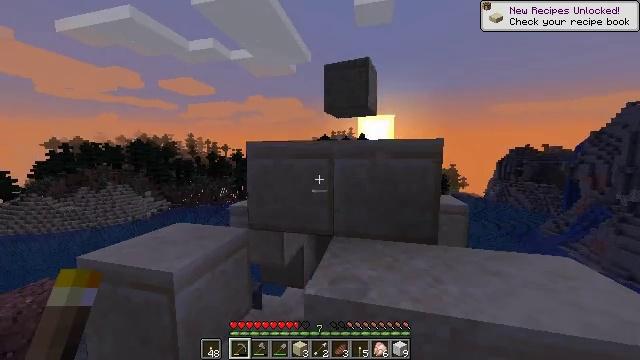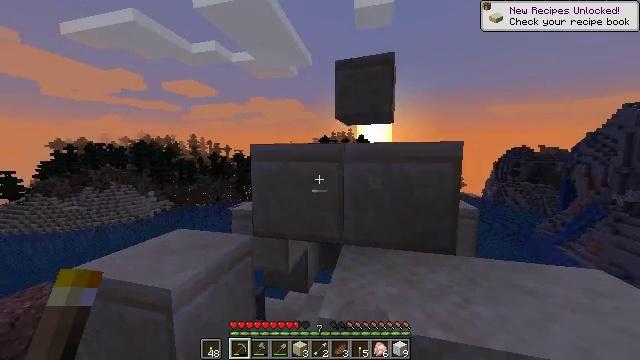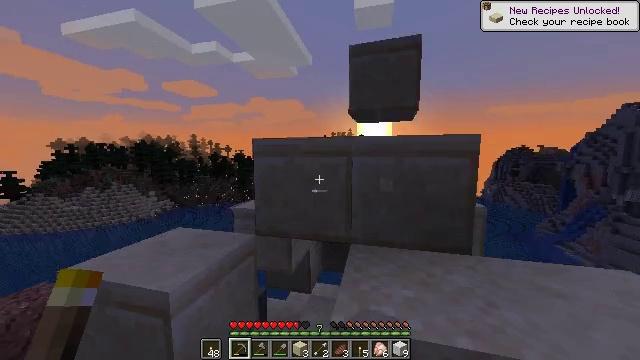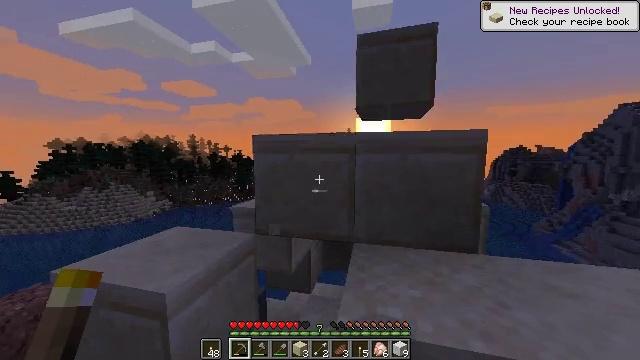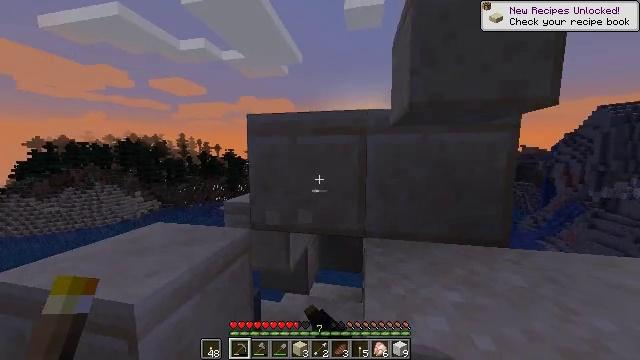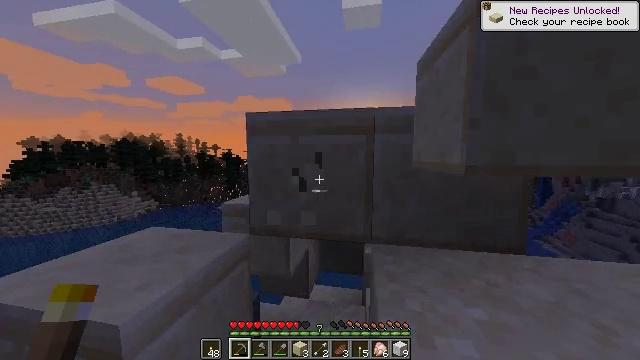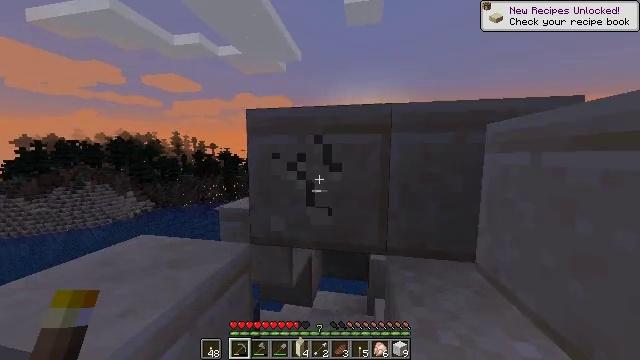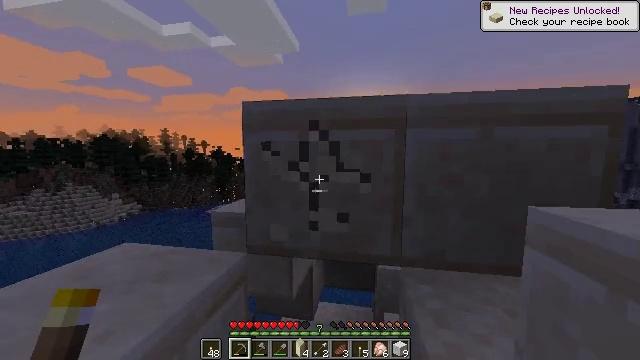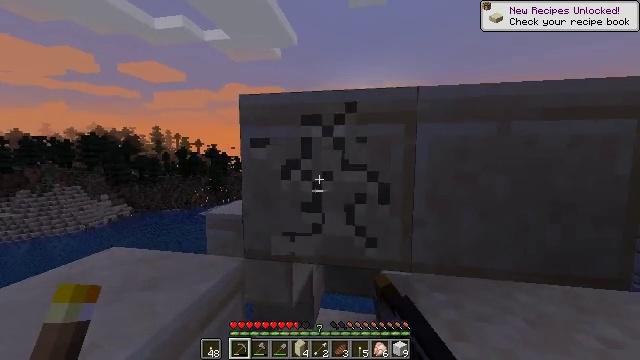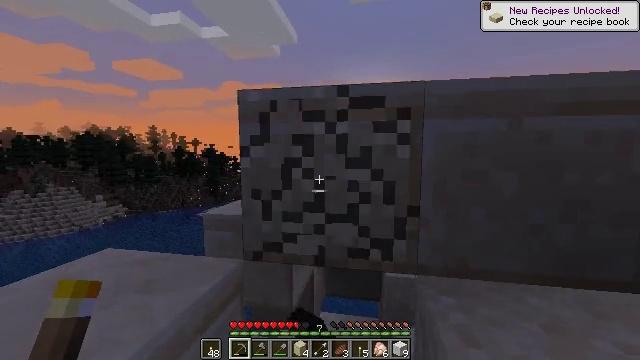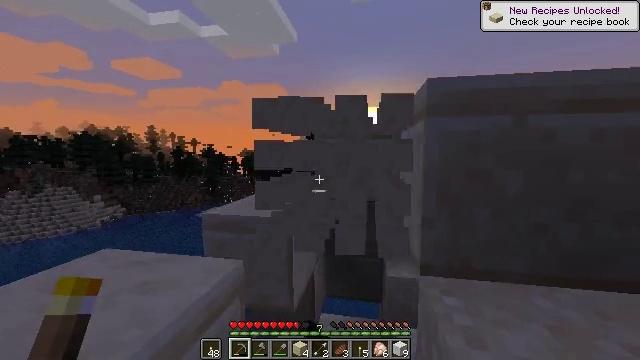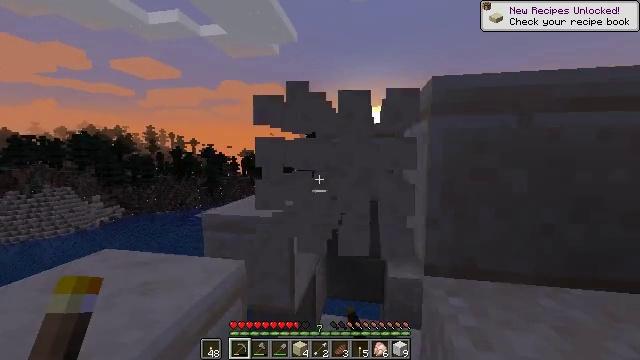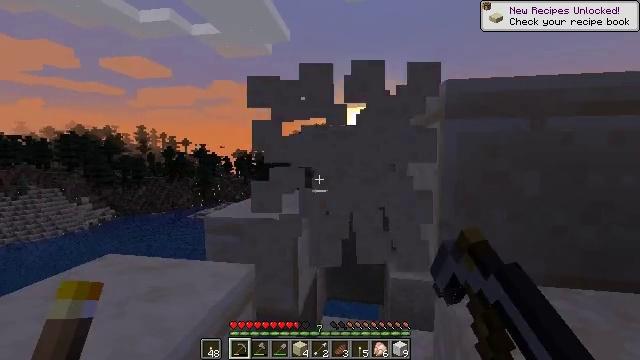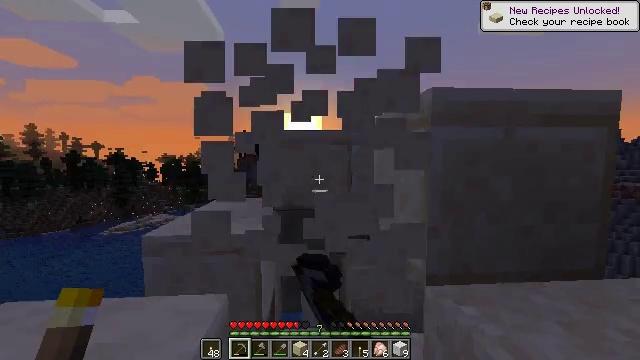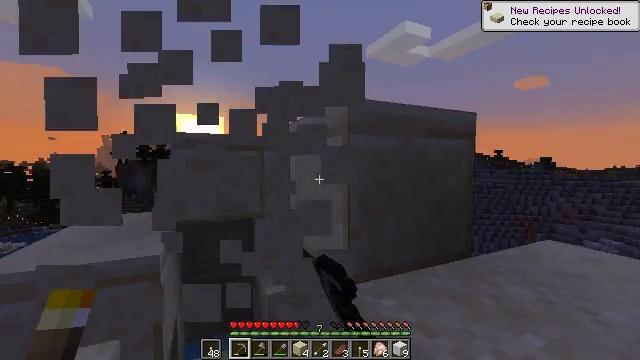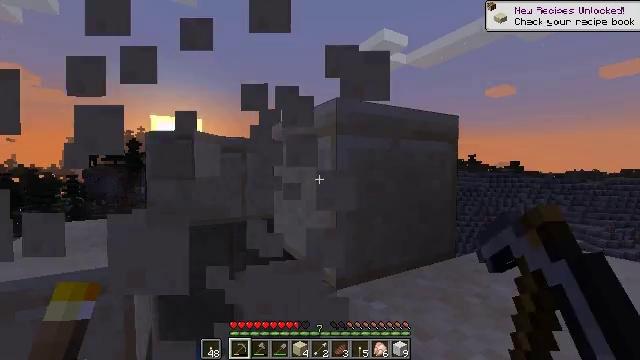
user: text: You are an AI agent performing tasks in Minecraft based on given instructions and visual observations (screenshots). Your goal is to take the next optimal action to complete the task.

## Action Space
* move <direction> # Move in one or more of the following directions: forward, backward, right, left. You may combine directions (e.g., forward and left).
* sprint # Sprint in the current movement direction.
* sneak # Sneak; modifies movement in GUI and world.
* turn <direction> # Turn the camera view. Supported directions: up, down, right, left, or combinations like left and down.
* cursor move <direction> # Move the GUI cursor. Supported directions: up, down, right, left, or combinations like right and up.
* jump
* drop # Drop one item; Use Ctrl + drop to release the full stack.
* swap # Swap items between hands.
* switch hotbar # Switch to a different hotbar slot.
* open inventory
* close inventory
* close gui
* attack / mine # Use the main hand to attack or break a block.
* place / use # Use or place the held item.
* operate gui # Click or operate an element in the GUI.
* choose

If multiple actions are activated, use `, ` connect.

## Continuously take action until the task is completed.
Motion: motion action
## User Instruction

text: Mine the cut sandstone.
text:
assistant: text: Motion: move forward and move left, sprint
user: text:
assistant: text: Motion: move forward and move left, sprint
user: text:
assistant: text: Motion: move forward, sprint, attack / mine
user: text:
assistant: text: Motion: move forward, turn right, attack / mine
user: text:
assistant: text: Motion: attack / mine
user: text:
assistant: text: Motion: attack / mine
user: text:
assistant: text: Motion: attack / mine
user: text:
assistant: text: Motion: attack / mine
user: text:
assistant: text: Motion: attack / mine
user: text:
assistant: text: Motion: attack / mine
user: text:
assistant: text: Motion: move left, attack / mine
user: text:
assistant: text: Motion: move forward and move left, turn right, attack / mine
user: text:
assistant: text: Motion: move forward and move left, turn right and up, attack / mine
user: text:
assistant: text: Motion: turn right and up, attack / mine
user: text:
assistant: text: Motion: turn right, attack / mine
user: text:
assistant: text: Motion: attack / mine
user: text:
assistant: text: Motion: turn right, attack / mine
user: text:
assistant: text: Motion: attack / mine
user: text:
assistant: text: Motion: attack / mine
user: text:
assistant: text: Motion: attack / mine
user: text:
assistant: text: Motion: attack / mine
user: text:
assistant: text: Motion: attack / mine
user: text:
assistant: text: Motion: attack / mine
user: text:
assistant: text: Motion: attack / mine
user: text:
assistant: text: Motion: move forward, turn left and down, attack / mine
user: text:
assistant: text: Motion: move forward, turn left and down, attack / mine
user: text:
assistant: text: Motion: no_op